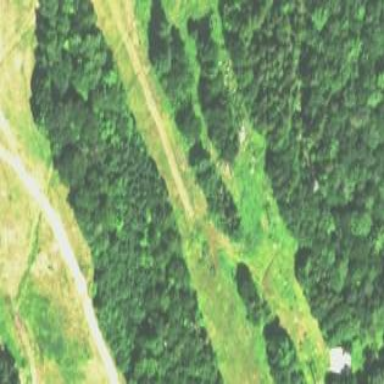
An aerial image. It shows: Mixed forest with variety of leaf types and cycles.